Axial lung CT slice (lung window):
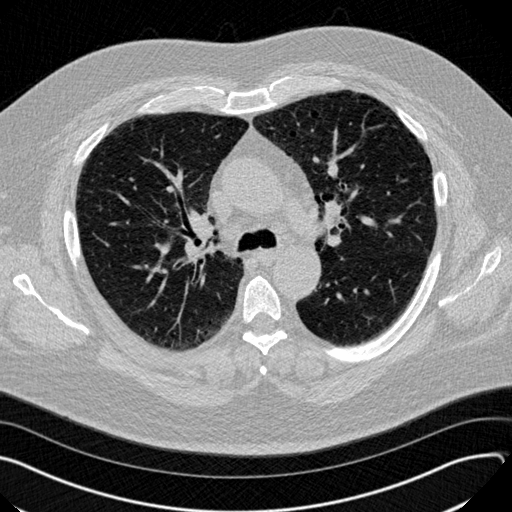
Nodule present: no